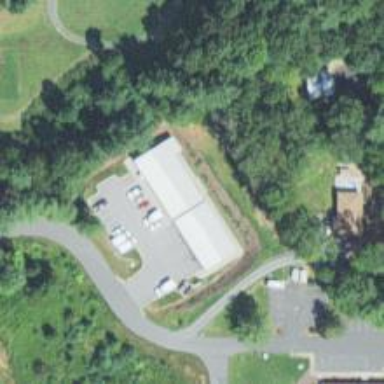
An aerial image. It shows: Ambulance station for emergencies.